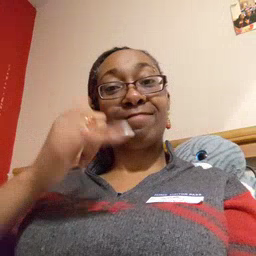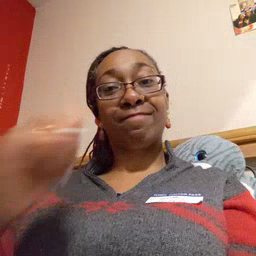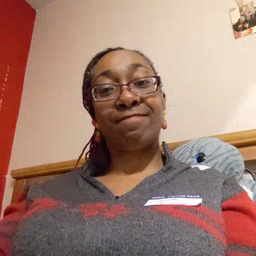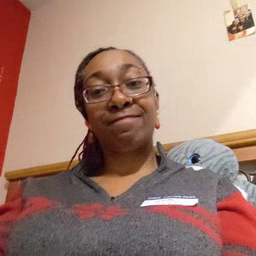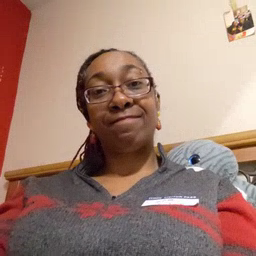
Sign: yellow